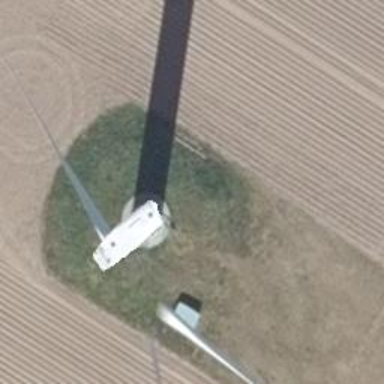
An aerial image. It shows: Wind generator in the form of horizontal axis wind turbine.